Question: I am trying to learn wxPython and I get a problem when I run the example code from the wiki:

The main frame isn't resizing properly. What's missing?
I am running under Enthought Python Distribution 7.3-2 (Python 2.7.3)
'''
# from http://wiki.wxpython.org/Getting%20Started
import wx
class ExamplePanel(wx.Panel):
def __init__(self, parent):
wx.Panel.__init__(self, parent)
# create some sizers
mainSizer = wx.BoxSizer(wx.VERTICAL)
grid = wx.GridBagSizer(hgap=5, vgap=5)
hSizer = wx.BoxSizer(wx.HORIZONTAL)
self.quote = wx.StaticText(self, label="Your quote: ")
grid.Add(self.quote, pos=(0,0))
# A multiline TextCtrl - This is here to show how the events work in this program, don't pay too much attention to it
self.logger = wx.TextCtrl(self, size=(200,300), style=wx.TE_MULTILINE | wx.TE_READONLY)
# A button
self.button =wx.Button(self, label="Save")
self.Bind(wx.EVT_BUTTON, self.OnClick,self.button)
# the edit control - one line version.
self.lblname = wx.StaticText(self, label="Your name :")
grid.Add(self.lblname, pos=(1,0))
self.editname = wx.TextCtrl(self, value="Enter here your name", size=(140,-1))
grid.Add(self.editname, pos=(1,1))
self.Bind(wx.EVT_TEXT, self.EvtText, self.editname)
self.Bind(wx.EVT_CHAR, self.EvtChar, self.editname)
# the combobox Control
self.sampleList = ['friends', 'advertising', 'web search', 'Yellow Pages']
self.lblhear = wx.StaticText(self, label="How did you hear from us ?")
grid.Add(self.lblhear, pos=(3,0))
self.edithear = wx.ComboBox(self, size=(95, -1), choices=self.sampleList, style=wx.CB_DROPDOWN)
grid.Add(self.edithear, pos=(3,1))
self.Bind(wx.EVT_COMBOBOX, self.EvtComboBox, self.edithear)
self.Bind(wx.EVT_TEXT, self.EvtText,self.edithear)
# add a spacer to the sizer
grid.Add((10, 40), pos=(2,0))
# Checkbox
self.insure = wx.CheckBox(self, label="Do you want Insured Shipment ?")
grid.Add(self.insure, pos=(4,0), span=(1,2), flag=wx.BOTTOM, border=5)
self.Bind(wx.EVT_CHECKBOX, self.EvtCheckBox, self.insure)
# Radio Boxes
radioList = ['blue', 'red', 'yellow', 'orange', 'green', 'purple', 'navy blue', 'black', 'gray']
rb = wx.RadioBox(self, label="What color would you like ?", pos=(20, 210), choices=radioList, majorDimension=3,
style=wx.RA_SPECIFY_COLS)
grid.Add(rb, pos=(5,0), span=(1,2))
self.Bind(wx.EVT_RADIOBOX, self.EvtRadioBox, rb)
hSizer.Add(grid, 0, wx.ALL, 5)
hSizer.Add(self.logger)
mainSizer.Add(hSizer, 0, wx.ALL, 5)
mainSizer.Add(self.button, 0, wx.CENTER)
self.SetSizerAndFit(mainSizer)
def EvtRadioBox(self, event):
self.logger.AppendText('EvtRadioBox: %d
' % event.GetInt())
def EvtComboBox(self, event):
self.logger.AppendText('EvtComboBox: %s
' % event.GetString())
def OnClick(self,event):
self.logger.AppendText(" Click on object with Id %d
" %event.GetId())
def EvtText(self, event):
self.logger.AppendText('EvtText: %s
' % event.GetString())
def EvtChar(self, event):
self.logger.AppendText('EvtChar: %d
' % event.GetKeyCode())
event.Skip()
def EvtCheckBox(self, event):
self.logger.AppendText('EvtCheckBox: %d
' % event.Checked())
app = wx.App(False)
frame = wx.Frame(None)
panel = ExamplePanel(frame)
frame.Show()
app.MainLoop()
'''
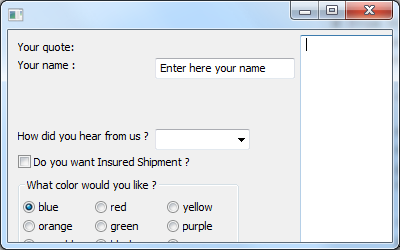
Answer: Aha, figured it out. A call of frame.Fit() was missing before frame.Show().
Instead of
'''
app = wx.App(False)
frame = wx.Frame(None)
panel = ExamplePanel(frame)
frame.Show()
app.MainLoop()
'''
it should be
'''
app = wx.App(False)
frame = wx.Frame(None)
panel = ExamplePanel(frame)
frame.Fit()
frame.Show()
app.MainLoop()
'''